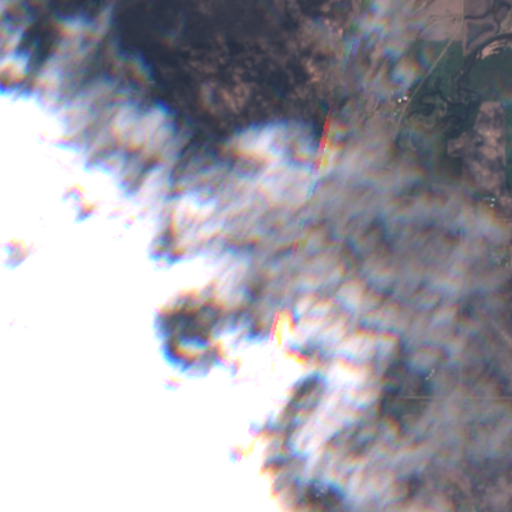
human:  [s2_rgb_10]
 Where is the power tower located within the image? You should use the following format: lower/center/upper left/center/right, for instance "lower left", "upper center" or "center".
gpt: The power tower is located in the lower of the image.
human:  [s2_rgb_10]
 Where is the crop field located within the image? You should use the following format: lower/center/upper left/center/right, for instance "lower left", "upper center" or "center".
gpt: There is no crop field in the image.